Aerial crown-view tile of a tropical tree (Barro Colorado Island, Panama), acquired 20250715:
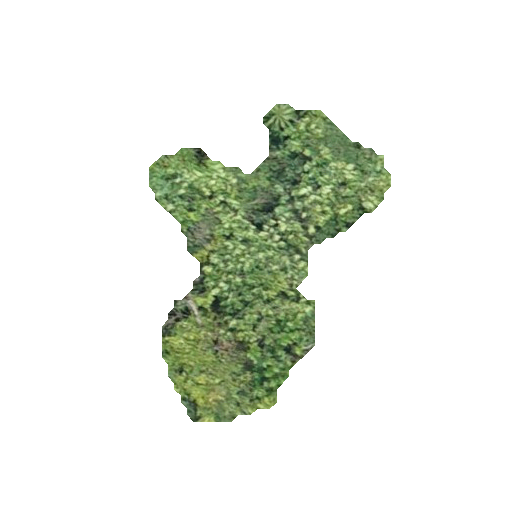
Species: Anacardium excelsum
GBIF accepted scientific name: Anacardium excelsum
Crown area: 62.33 m²